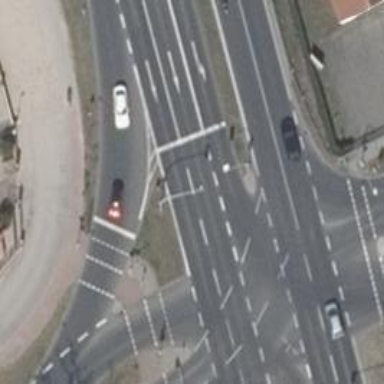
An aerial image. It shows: Road with traffic signals.